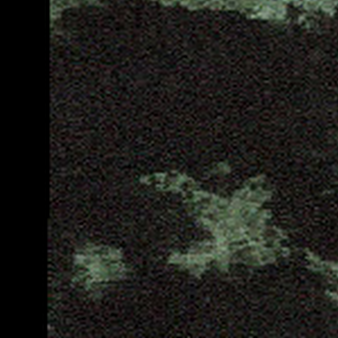
Label: other